Question: I am trying to produce a plot that will end up looking like this:

However, I want the endpoints of each line to represent the 25th percentile (at the bottom) and 75th percentile (at the top) of each group of numbers. The dot in the middle should be the median. I can make box plots from these data with 'geom_boxplot()', but I think this would look a lot nicer. Anyway, I can't make this work. Right now I am getting this error message:
'''
Warning message:
In data.frame(x = c(1L, 1L, 1L, 1L, 1L, 1L, 1L, 1L, 1L, 1L, 1L, :
row names were found from a short variable and have been discarded
'''
My data look like this:
'''
> str(outbtu)
'data.frame': 86400 obs. of 2 variables:
$ bias: num -0.248 -0.759 -0.471 -0.304 -0.358 ...
$ cnd : int 1 1 1 1 1 1 1 1 1 1 ...
> outbtu[1:10,]
bias cnd
1 -0.24756150 1
2 -0.75906264 1
3 -0.47142178 1
4 -0.30395184 1
5 -0.35756559 1
6 0.<PHONE> 1
7 -0.45026249 1
8 -0.20509166 1
9 -0.24816174 1
10 -0.<PHONE> 1
'''
Where, eventually 'cnd' reaches 27, but there are 3200 observations for each of the 27 'cnd' values, so you can't see it here obviously. I want 27 line segments on this graph, one corresponding to the 25th, 50th, and 75th percentile of the 'bias' variable for each of the 27 'cnd' values.
Here is my code:
'''
p <- ggplot(outbtu,aes(factor(cnd),bias,
ymin=quantile(bias,.25),
ymax=quantile(bias,.75)))
p <- p + geom_linerange()
p + geom_pointrange()
'''
I honestly have no idea if I'm even close, that's just what I could figure out from the ggplot help pages. Thanks in advance!
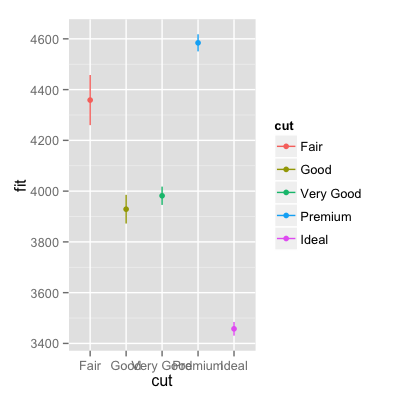
Answer: '''
set.seed(42)
DF <- data.frame(bias=rnorm(2700),cnd=1:27)
DF$cnd <- factor(DF$cnd)
library(ggplot2)
ggplot(DF,aes(x=cnd,y=bias,colour=cnd)) +
stat_summary(fun.data=function(x) {
res <- quantile(x,probs=c(0.25,0.5,0.75))
names(res)<-c("ymin","y","ymax")
res})
'''
Or shorter:
'''
ggplot(DF,aes(x=cnd,y=bias,colour=cnd)) +
stat_summary(fun.data=median_hilow,conf.int=0.5)
'''